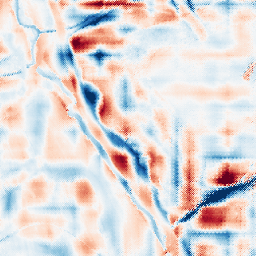
Category: wavelet
Decomposition family: wavelet_reverse_biorthogonal
Decomposition parameters: wavelet: rbio4.4
level: 5
Upsampling method: regularized
Upsampling parameters: scale: 4
lambda_reg: 0.1
Upsampling scale: 4